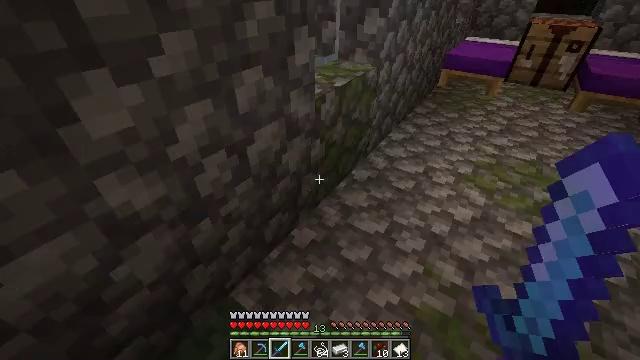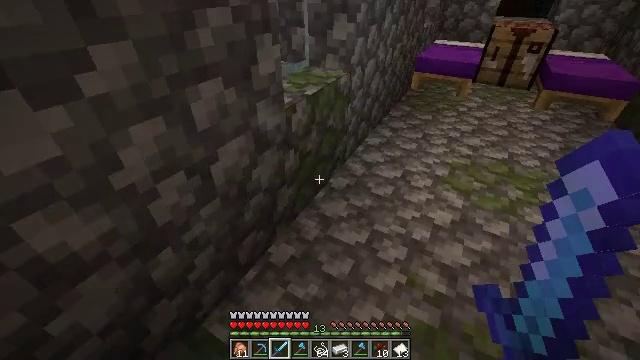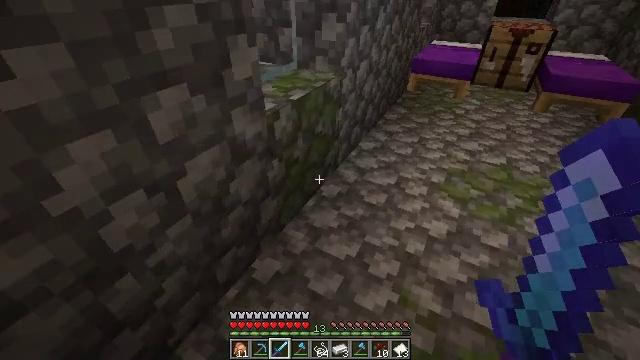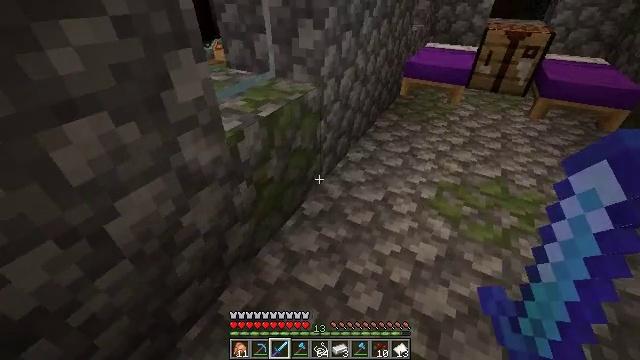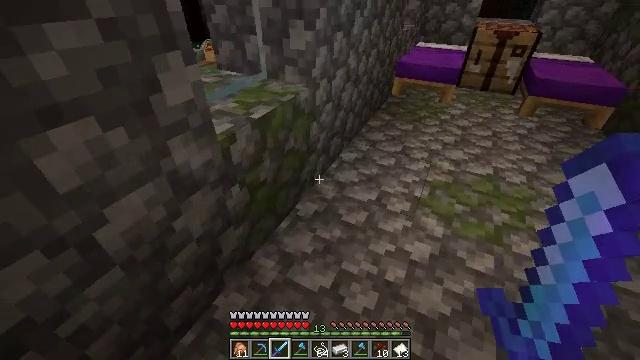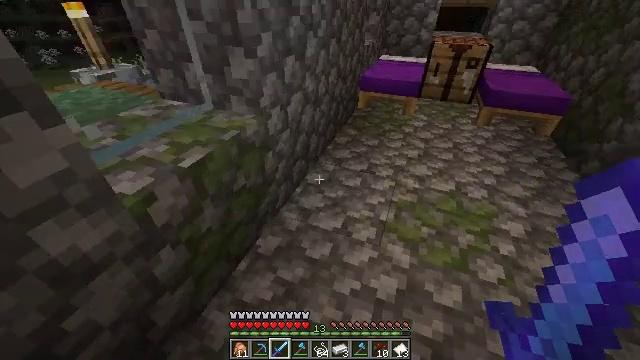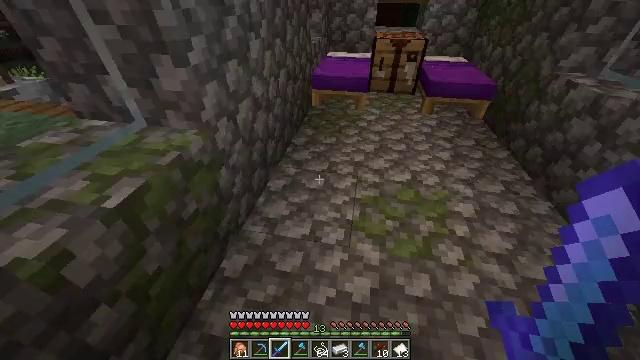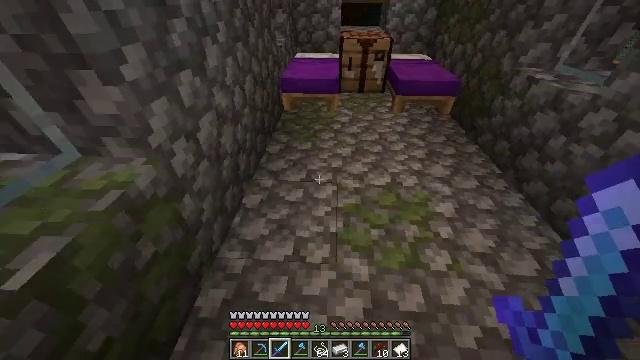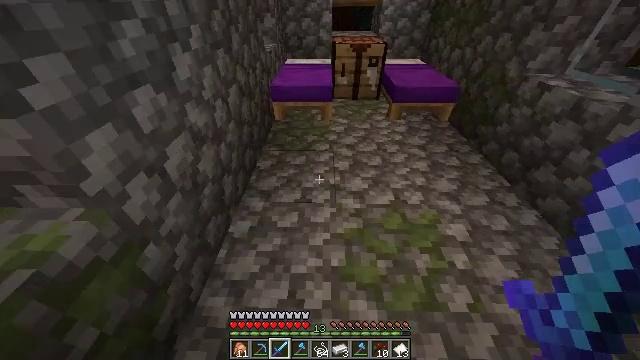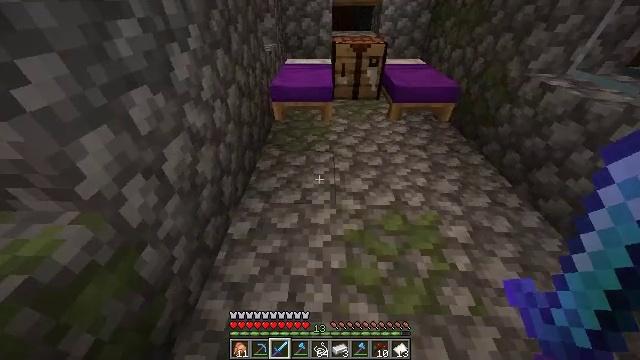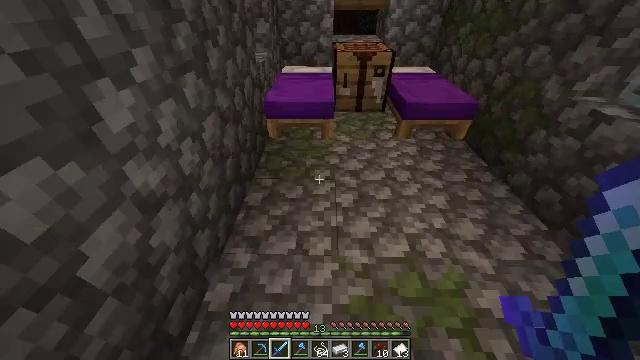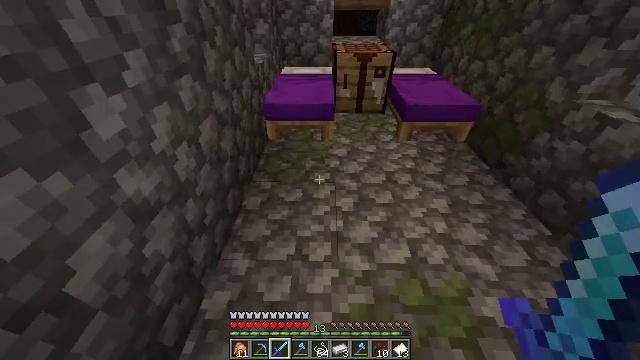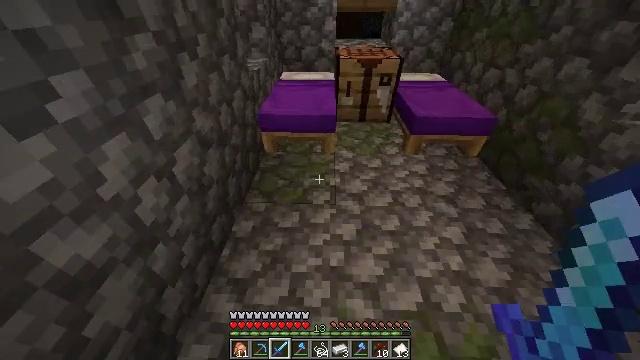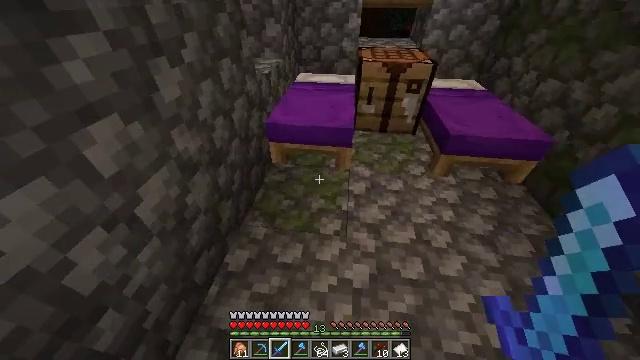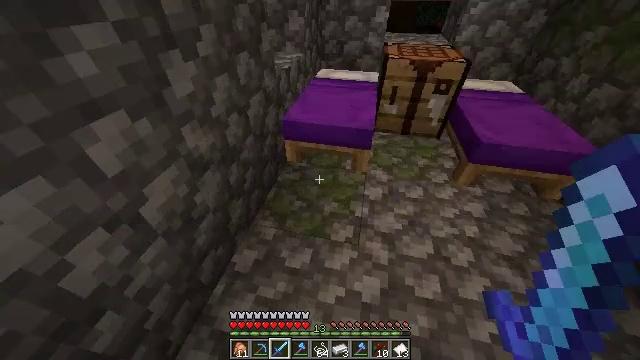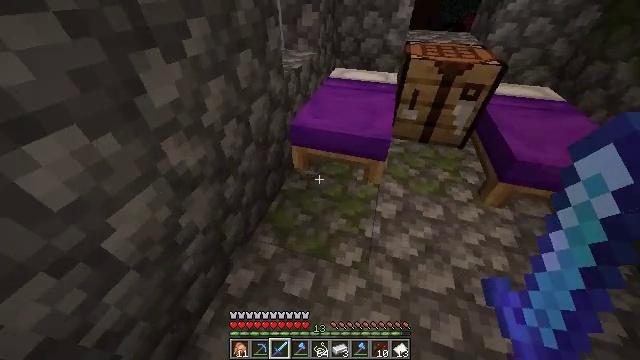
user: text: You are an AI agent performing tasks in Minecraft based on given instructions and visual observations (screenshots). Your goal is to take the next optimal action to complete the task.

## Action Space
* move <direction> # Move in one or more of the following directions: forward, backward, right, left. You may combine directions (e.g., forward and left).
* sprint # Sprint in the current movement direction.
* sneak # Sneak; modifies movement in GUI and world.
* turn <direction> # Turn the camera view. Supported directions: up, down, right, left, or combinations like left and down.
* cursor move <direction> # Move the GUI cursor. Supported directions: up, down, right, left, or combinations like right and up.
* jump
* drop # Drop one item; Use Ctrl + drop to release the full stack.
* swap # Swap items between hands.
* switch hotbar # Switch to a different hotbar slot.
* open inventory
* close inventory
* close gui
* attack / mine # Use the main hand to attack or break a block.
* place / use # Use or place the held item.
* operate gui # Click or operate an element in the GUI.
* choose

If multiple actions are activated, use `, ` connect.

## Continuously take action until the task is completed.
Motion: motion action
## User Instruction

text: Shatter the glass to collect it.
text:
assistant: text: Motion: move forward and move right, turn right
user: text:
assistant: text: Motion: move forward and move right
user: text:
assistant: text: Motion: move forward and move right
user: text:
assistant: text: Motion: move forward and move right, sprint, turn right
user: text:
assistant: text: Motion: move forward, sprint, turn right
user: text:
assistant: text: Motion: move forward, sprint, turn right and down
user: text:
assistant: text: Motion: move forward, sprint, turn right and down
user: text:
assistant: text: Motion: move forward, sprint, turn right
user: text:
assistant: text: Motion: move forward
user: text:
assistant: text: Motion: move forward
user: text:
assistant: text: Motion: move forward
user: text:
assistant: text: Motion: move forward
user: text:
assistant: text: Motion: move forward, turn left
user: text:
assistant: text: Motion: move forward, turn left and down
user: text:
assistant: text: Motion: move forward, turn left
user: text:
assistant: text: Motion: no_op
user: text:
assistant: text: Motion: no_op
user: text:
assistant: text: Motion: no_op
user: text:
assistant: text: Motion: no_op
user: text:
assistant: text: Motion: turn right
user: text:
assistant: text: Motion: turn right
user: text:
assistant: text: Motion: no_op
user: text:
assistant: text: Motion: use / place
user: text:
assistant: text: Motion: use / place
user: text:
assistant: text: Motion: use / place
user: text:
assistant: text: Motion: use / place
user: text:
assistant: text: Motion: no_op
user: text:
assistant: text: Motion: no_op
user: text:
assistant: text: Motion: no_op
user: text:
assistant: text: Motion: no_op